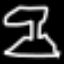
Label: hourglass